Question: As you know, you can display some facebook views to make some operations, like app requests, post etc. There is a delegate to manage the callbacks like : 'dialogDidComplete:', 'dialogDidNotComplete:'. The view is like that :

But there is not differentiation between the cancel and share button. You will have the same callback in 'dialogDidComplete:'. The only way to manage a cancelation is the little cross in the corner.
In my case I would like to do some operations if the user pressed share and not when he pressed Cancel.
The private social network Path manage this case and I'm wondering how ?
Do you guys have some ideas ?
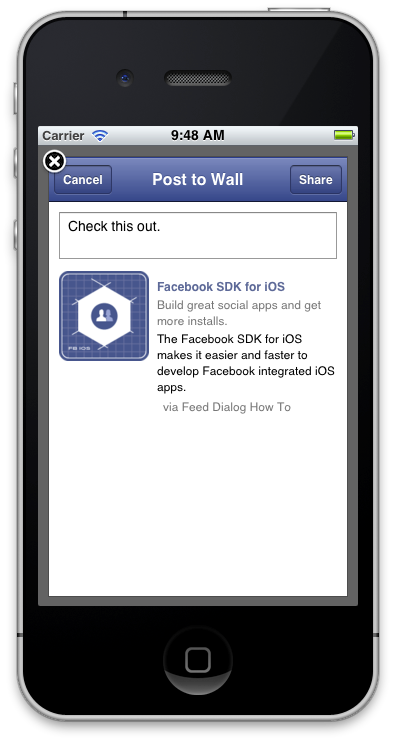
Answer: If I am not wrong:
- if you press 'Share' you get a 'requestID' back as part of the returned URL- if you press 'Cancel' you are returned into 'dialogDidComplete' but it does not return a 'requestID' back as part of the returned URL.
Code:
'''
- (void)dialogCompleteWithUrl:(NSURL *)url {
if (![url query]) {
NSLog(@"User canceled dialog or there was an error");
return;
}
}
'''